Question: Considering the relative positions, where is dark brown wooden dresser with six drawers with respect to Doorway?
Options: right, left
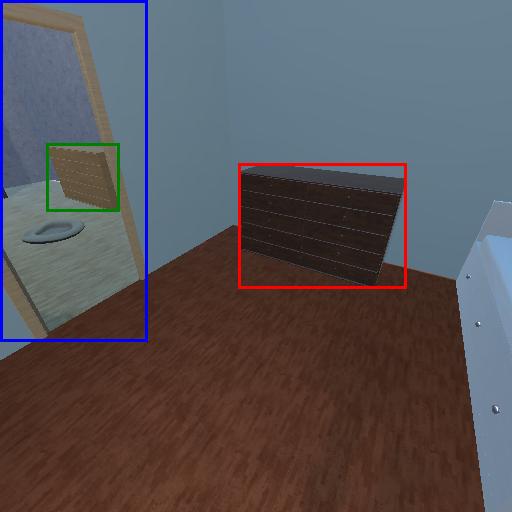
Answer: right